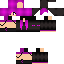
A female human skin with dark skin, wearing brown long hair dressed in a purple hoodie and black pants, featuring a closed mouth.